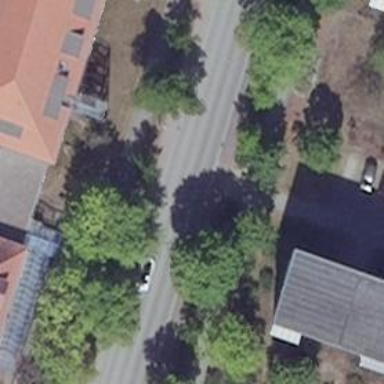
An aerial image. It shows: Tertiary road with cycle track.